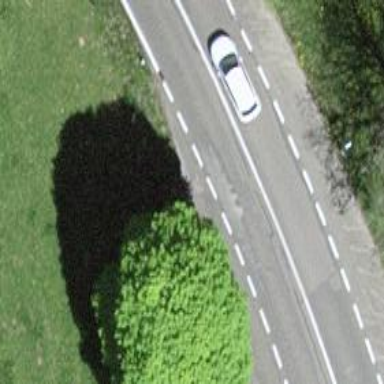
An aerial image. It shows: Tertiary road.